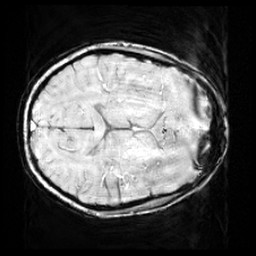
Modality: SWI
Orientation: axial
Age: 10
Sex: female
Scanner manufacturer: siemens
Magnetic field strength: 3 T
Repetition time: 0.027 s
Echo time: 0.02 s